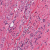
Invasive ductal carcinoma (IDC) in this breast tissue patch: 0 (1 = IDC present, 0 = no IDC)